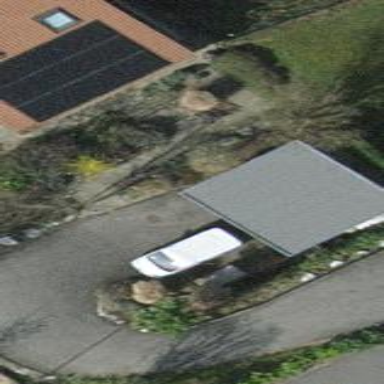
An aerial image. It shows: Garage.